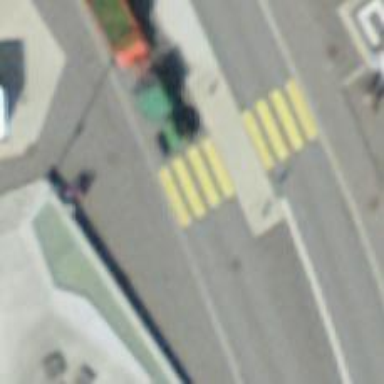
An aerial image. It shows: Zebra crossing on the road.